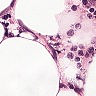
Metastatic tissue present: no